Question: I will assign the datalist to the text box, it is working but I want to remove the right side arrow mark.
'''
<input type="text" list="categoryList" name="category">
<datalist id="categoryList">
<option value="entertainment">
<option value="education">
<option value="photography">
<option value="sports">
</datalist>
'''

<URL>
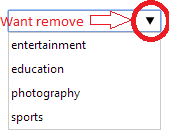
Answer: '''
input::-webkit-calendar-picker-indicator {
display: none;
}
'''
CSS seems to do it.
From tests it looks like the arrow is only added by webkit browsers (does not appear either way in Firefox or IE) so that should be all you have to do.
<URL>